Field crop: maize
Growth stage: 2
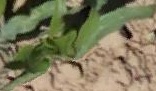
Species: maize